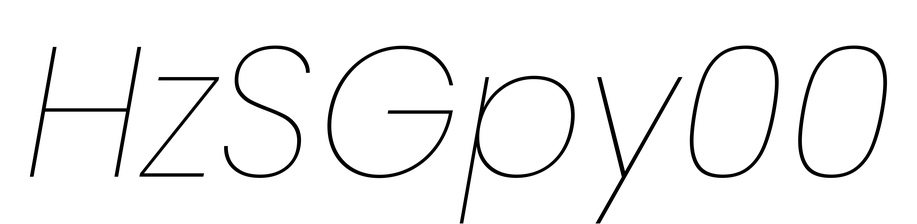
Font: Poppins-ThinItalic